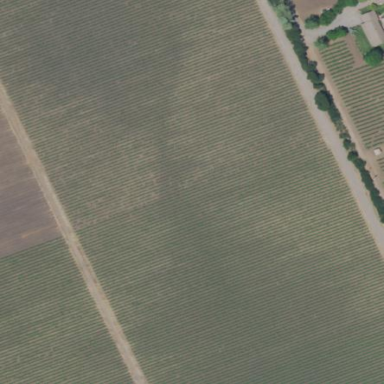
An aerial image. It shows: Vineyard growing grapes.